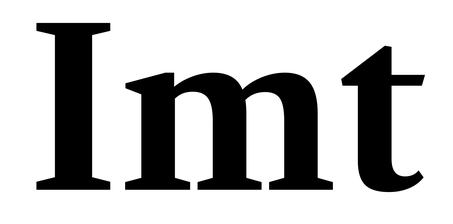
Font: LibreCaslonText_Bold